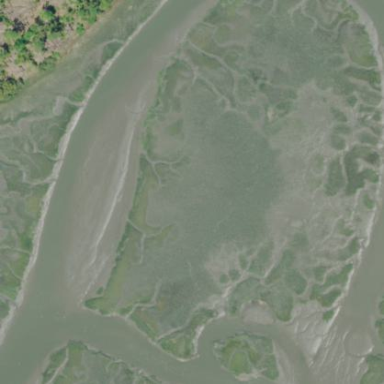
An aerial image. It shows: Tidal marsh wetland.